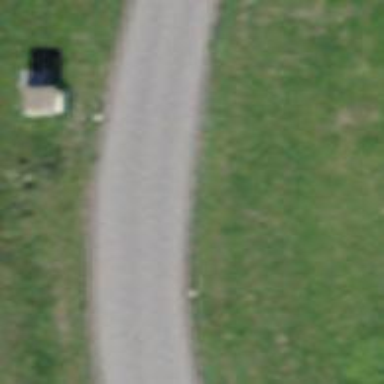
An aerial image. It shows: Unclassified road with smooth asphalt surface. The road has high-quality grade 1 tracktype.